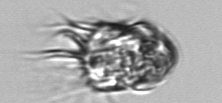
Label: Strombidium_inclinatum